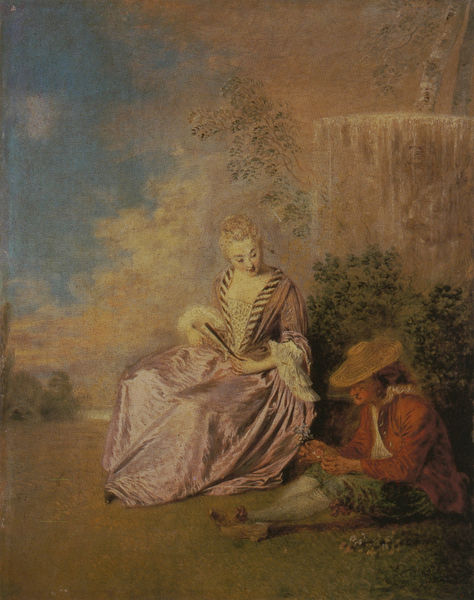
Titel: Der ängstliche Liebhaber
Künstler: Antoine Watteau
Standort: Madrid
Institution: Palacio Real de Madrid
Schlagwörter: baum, blau, blätter, gemälde, hand, himmel, laub, mann, wasser, weiß, wolken, bäume, frauen, grün, landschaft, ocker, sitzen, ausschnitt, blume, braun, bunt, frankreich, frau, hintergrund, hut, kleid, orange, blick, blüte, dame, gras, park, rasen, rot, weg, wiese, wolke, beige, fächer, gespräch, hochformat, malerei, hose, jacke, augen, barock, blass, falten, federn, spitze, ärmel, bild, hände, öl, ast, baumstamm, birke, natur, strauch, busch, büsche, gebüsch, sträucher, boden, gewand, kostüm, adel, paar, pflanzen, borte, dekollete, dekolletee, dekollte, dekoltee, madame, puder, rokoko, rosa, sanft, seide, wasserfall, brunnen, garten, springbrunnen, beine, fell, perücke, liebe, schuhe, lila, violett, halm, picknick, matt, strohhut, detail, glanz, wandmalerei, junge, rüschen, knöpfe, strümpfe, zweig, wolkig, rauchig, liebespaar, ehepaar, weß, verschwommen, hintergund, wams, gesträuch, kniebundhose, watteau, fresko, gerafft, schäfer, hofdame, taft, vorlesen, ros, im grünen, quelle, kaskade, schäferstündchen, boucher, liebhaber, colore, rendevous, galanterie, rendezvous, parkszene, 18., sanfte farben